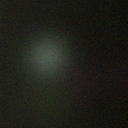
Screen state: off